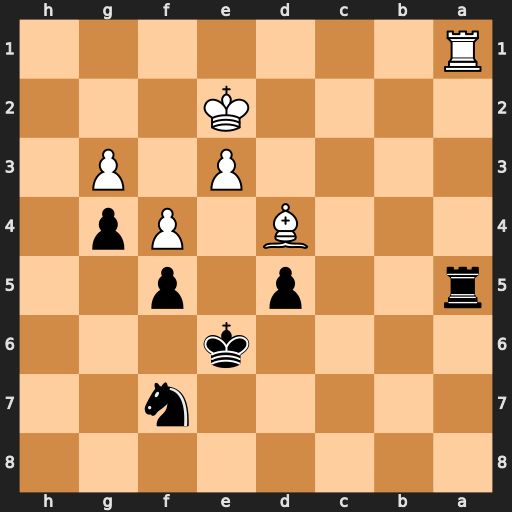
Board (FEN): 8/5n2/4k3/r2p1p2/3B1Pp1/4P1P1/4K3/R7
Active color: b
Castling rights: -
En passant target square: -
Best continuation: Rxa1 Bxa1 Nd6 Bg7 Ne4